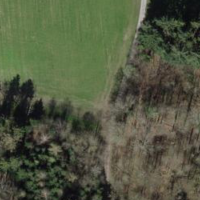
EUNIS habitat code: 41
Species observed at this site:
Vicia sepium